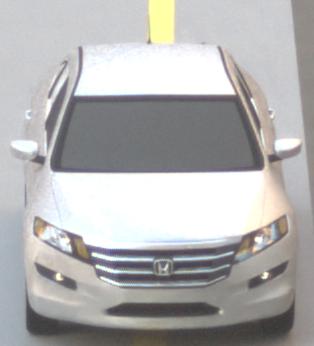
Make: Honda
Model: Crosstour
Detailed model: -
Model produced from: 2009
Model produced until: 2012
Doors: 4
Color: white
Road condition: dry road
Daytime: sunrise or sunset
Contrast: low contrast